Question: I tried the 'Image File Execution Options' trick to automatically attach to a sub process of my debuggee. However, vsjitdebugger fails to start any .NET process (neither through 'Image File Execution Options' nor directly via command line), it pops up an error message:

Of course, the documentation mentions several errors, but not the one which happens to me.
I'm working using Visual Studio 2005 on Windows 7, and the destination process is compiled for .NET 2.0.
Thanks a lot!
Addition: All available service packs and security updates (including the Windows Vista Fix) are installed.
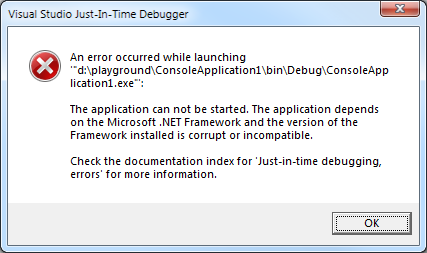
Answer: Installing a newer release of Visual Studio for other reasons (both VS 2008 and VS 2010 in this case) apparently also solved the issue.